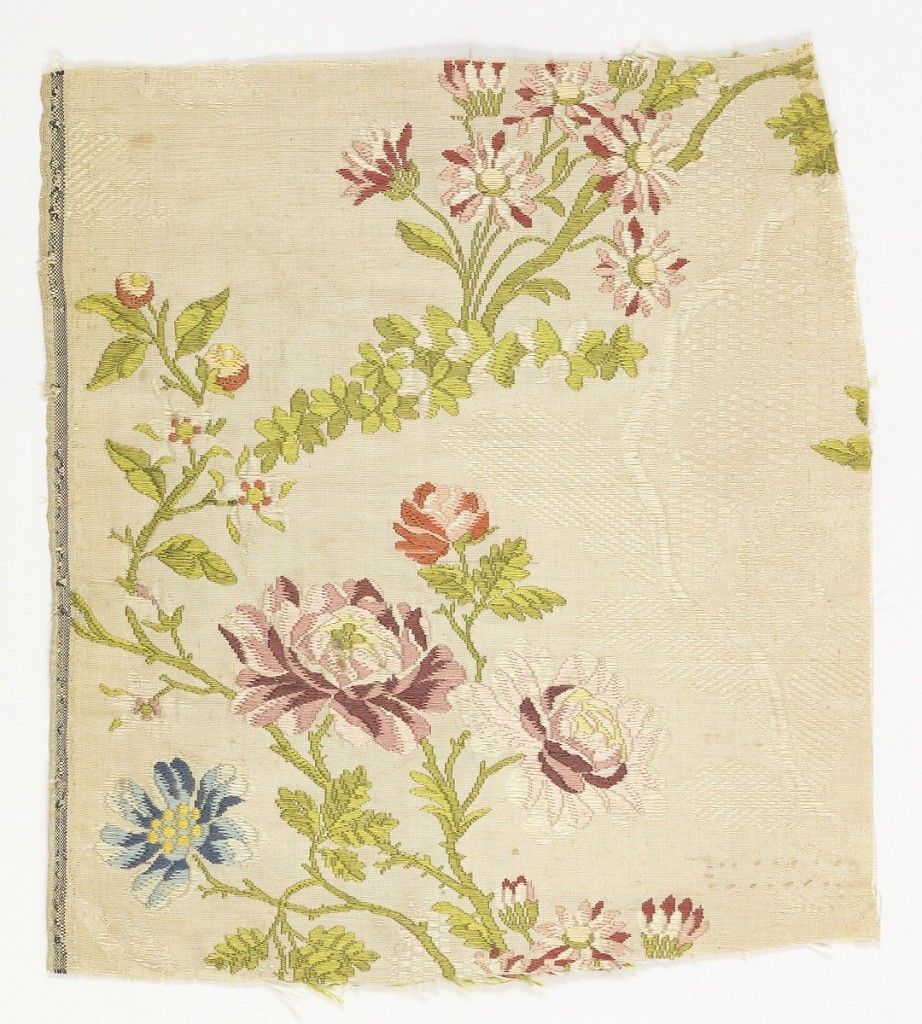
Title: Fragment
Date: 18th century
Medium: silk Technique: compound weave with supplementary weft
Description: Fragment of horizontally ribbed, self-patterned with curving checkered leaves and brocaded with typical Louis XV trimming sprays of flowers in greens, blues, mauves, pinks, white and yellow.